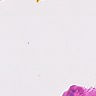
Metastatic tissue present: no